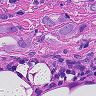
Metastatic tissue present: yes